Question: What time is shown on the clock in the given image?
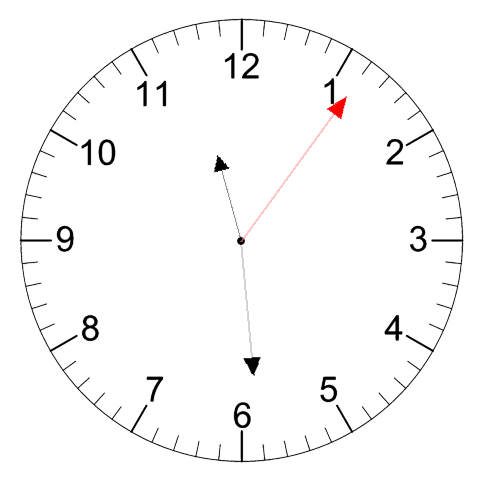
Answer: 11:29:06